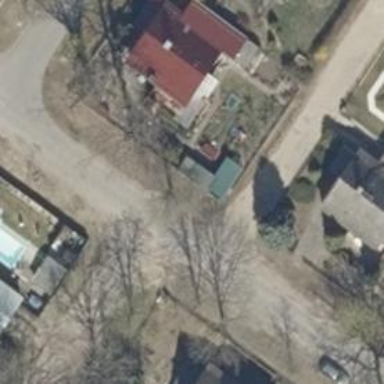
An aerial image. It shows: Residential road with compacted surface.